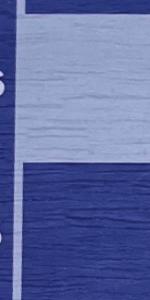
Label: Empty